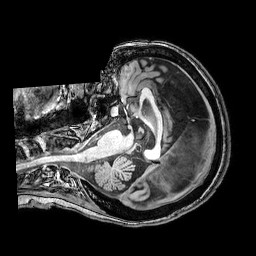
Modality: T1w
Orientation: axial
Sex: female
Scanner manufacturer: philips
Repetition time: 0.008201 s
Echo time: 0.00376 s